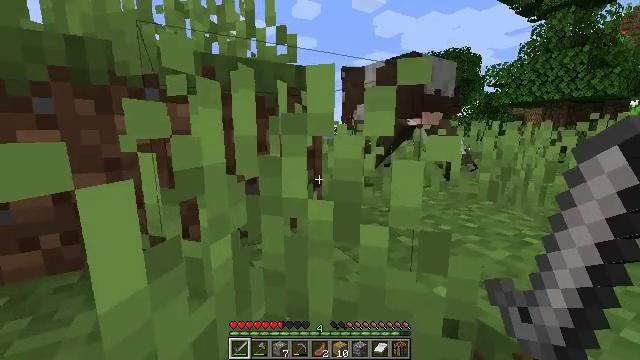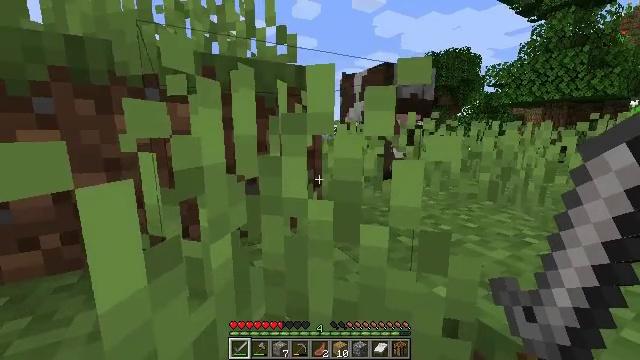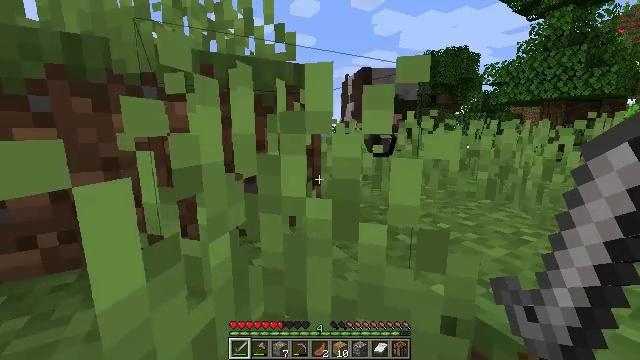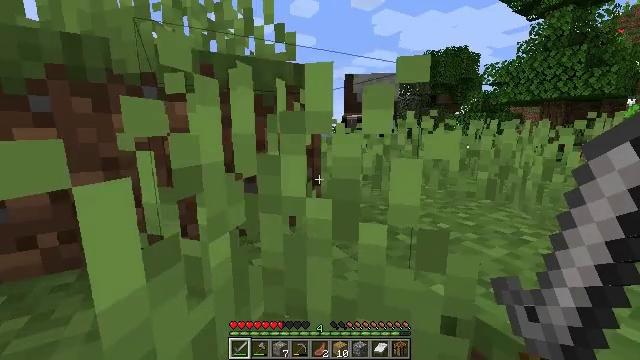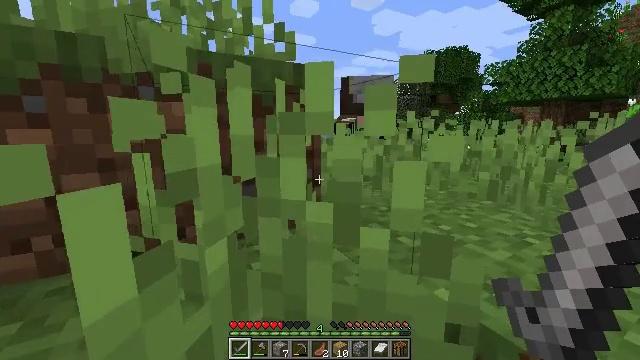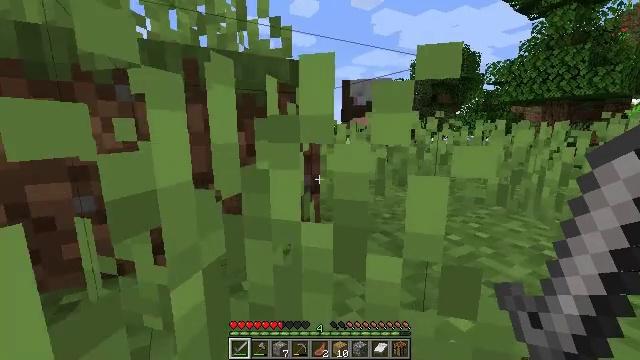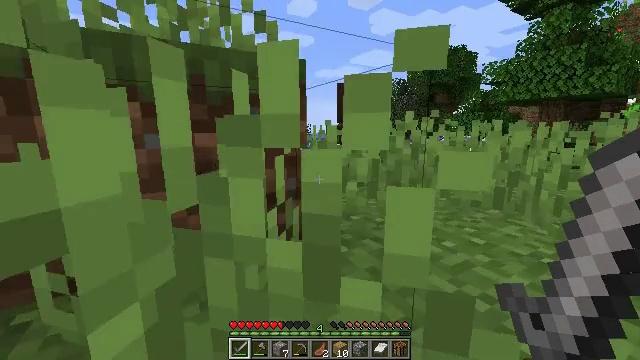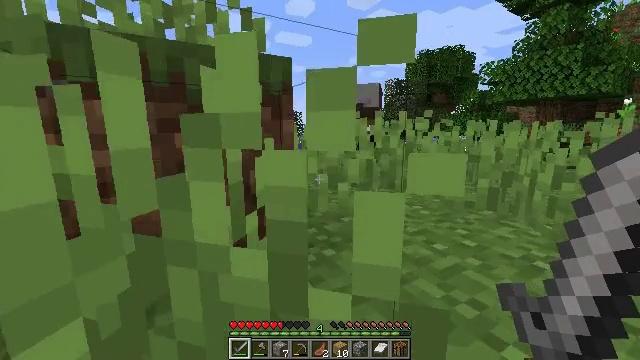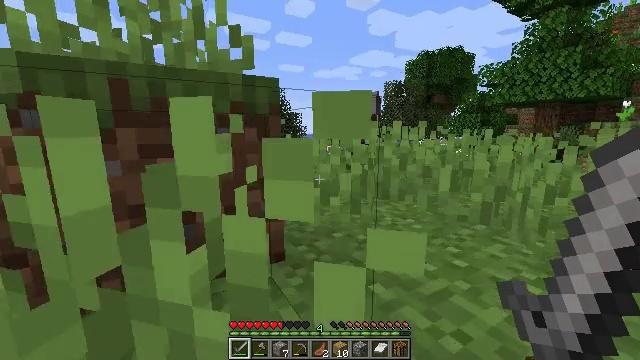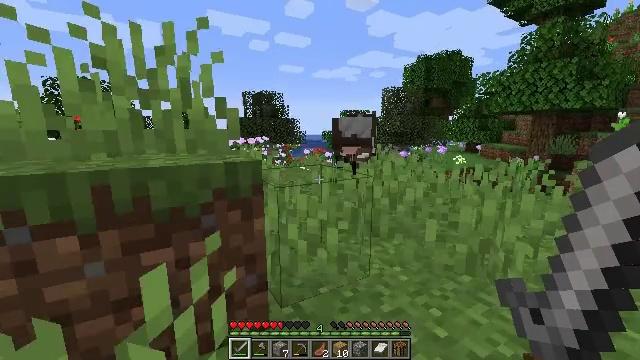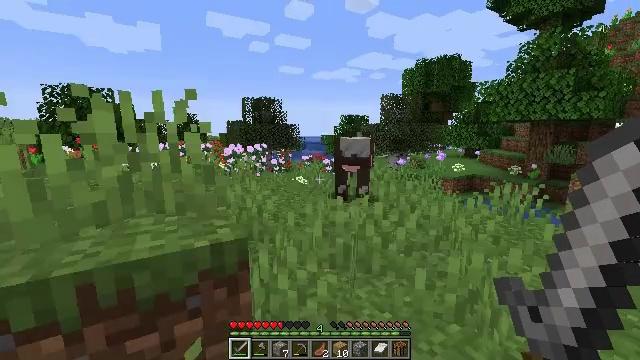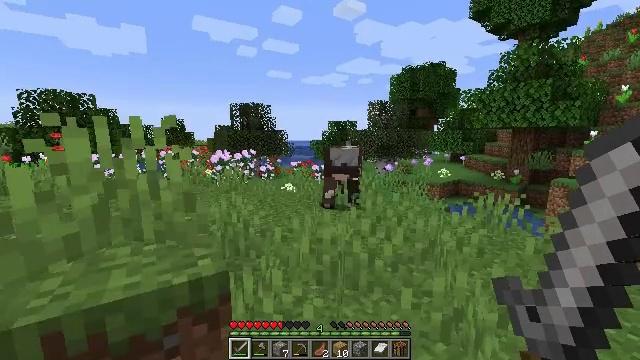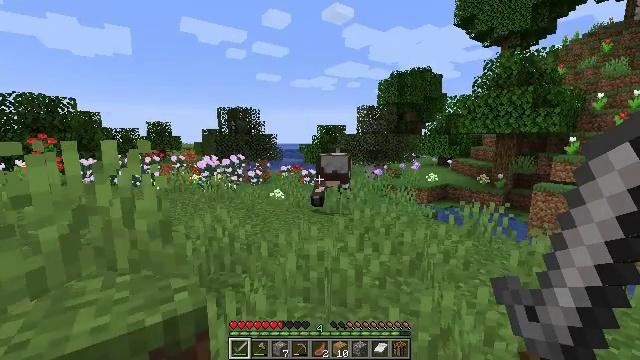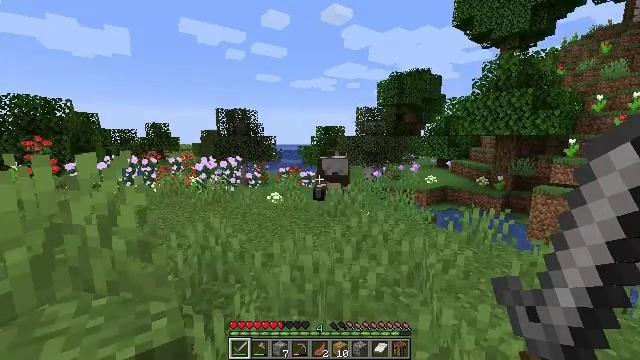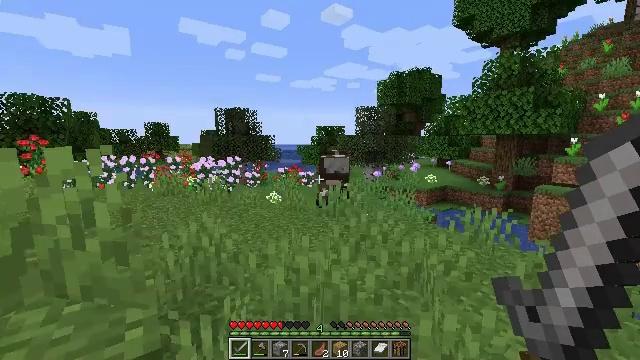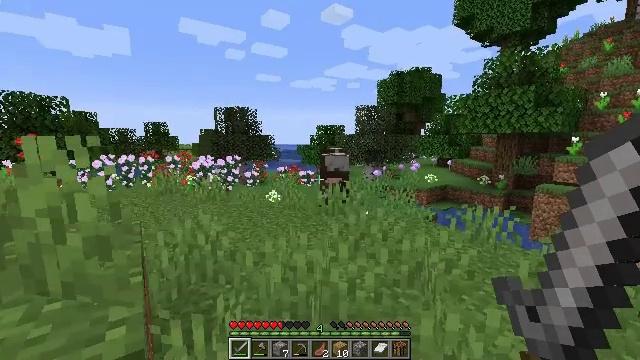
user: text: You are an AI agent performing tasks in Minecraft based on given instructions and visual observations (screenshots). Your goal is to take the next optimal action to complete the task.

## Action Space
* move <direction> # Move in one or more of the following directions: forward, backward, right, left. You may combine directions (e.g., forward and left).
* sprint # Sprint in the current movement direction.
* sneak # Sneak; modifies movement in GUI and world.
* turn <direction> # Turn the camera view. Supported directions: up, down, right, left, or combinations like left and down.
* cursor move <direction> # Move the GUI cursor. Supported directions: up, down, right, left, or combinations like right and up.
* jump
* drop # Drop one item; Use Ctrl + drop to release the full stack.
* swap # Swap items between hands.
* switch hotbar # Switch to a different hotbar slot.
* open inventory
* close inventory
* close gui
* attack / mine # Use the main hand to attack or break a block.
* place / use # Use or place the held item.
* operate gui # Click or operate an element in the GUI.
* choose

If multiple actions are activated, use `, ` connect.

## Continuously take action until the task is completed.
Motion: motion action
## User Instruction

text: Mine the rose bush in the garden.
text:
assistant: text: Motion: no_op
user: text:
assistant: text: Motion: no_op
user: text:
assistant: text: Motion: no_op
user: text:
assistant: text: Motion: move forward
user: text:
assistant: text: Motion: move forward
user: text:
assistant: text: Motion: move forward
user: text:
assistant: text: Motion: move forward
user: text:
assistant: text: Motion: move forward, jump
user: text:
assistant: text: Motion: move forward, jump
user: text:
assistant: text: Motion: move forward, jump
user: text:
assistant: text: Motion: move forward, turn right, jump
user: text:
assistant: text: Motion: move forward, turn right, jump
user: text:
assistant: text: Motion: move forward, jump
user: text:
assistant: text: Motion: move forward
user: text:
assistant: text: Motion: move forward
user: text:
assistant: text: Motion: move forward
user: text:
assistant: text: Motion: move forward
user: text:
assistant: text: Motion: move forward
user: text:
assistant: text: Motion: move forward, turn right
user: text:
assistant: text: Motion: move forward
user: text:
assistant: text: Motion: move forward
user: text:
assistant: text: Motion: move forward
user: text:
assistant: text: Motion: move forward
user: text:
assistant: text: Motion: move forward
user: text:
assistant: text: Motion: move forward, sprint
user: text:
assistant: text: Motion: move forward, sprint
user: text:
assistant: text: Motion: move forward, sprint
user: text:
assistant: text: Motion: move forward, sprint
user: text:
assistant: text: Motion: move forward, sprint
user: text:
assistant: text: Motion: move forward, sprint